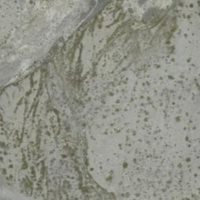
EUNIS habitat code: 48
Species observed at this site:
Silene acaulis